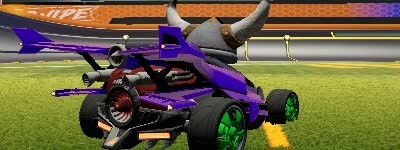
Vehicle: aftershock